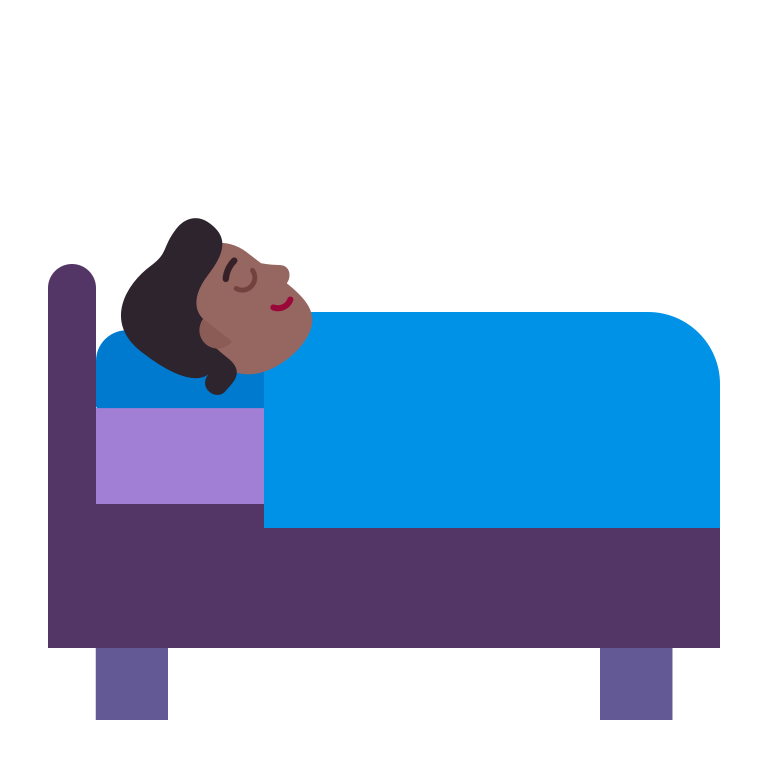
person in bed flat  dark